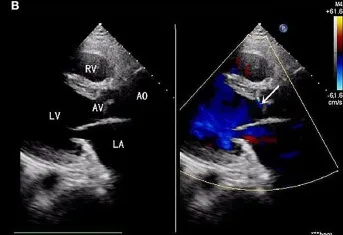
(B) Trivial aortic regurgitation.
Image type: radiology (ultrasound)